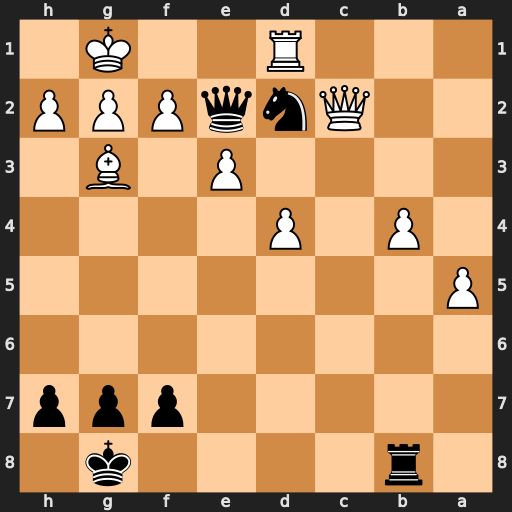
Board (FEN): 1r4k1/5ppp/8/P7/1P1P4/4P1B1/2QnqPPP/3R2K1
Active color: b
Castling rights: -
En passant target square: -
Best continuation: Nf3+ gxf3 Qxc2 Bxb8 Qxd1+